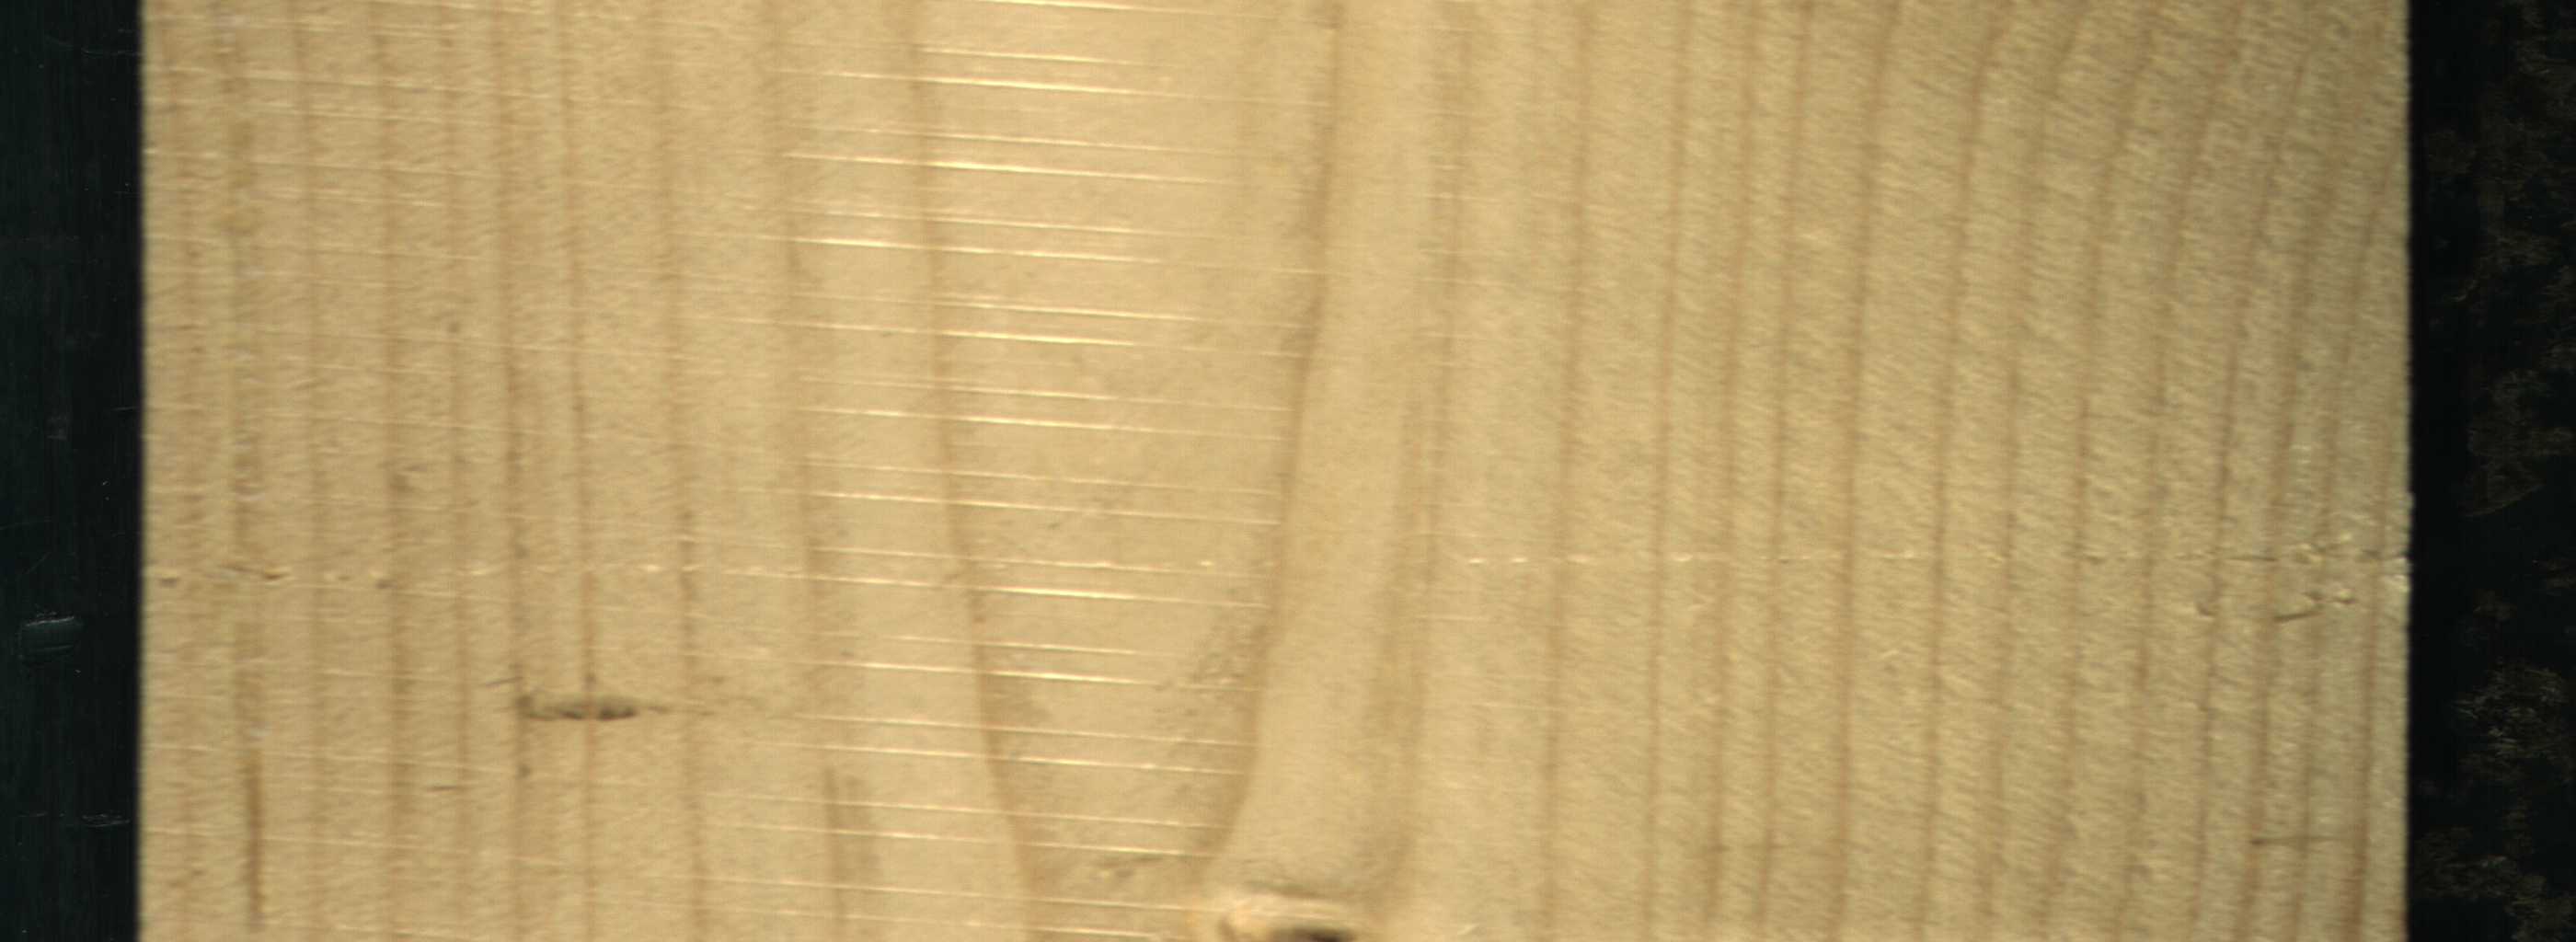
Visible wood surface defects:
Live_Knot